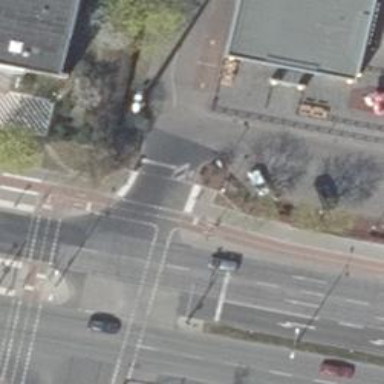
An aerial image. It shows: Road with traffic signals.